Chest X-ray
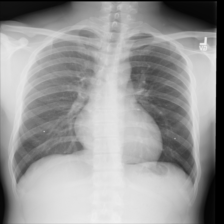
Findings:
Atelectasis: negative
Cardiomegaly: negative
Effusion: negative
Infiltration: negative
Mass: negative
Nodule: negative
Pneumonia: negative
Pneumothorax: negative
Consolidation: negative
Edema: negative
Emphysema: negative
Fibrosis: negative
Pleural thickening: negative
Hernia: negative